Interaction volume radius: 5 \u00c5
Interaction volume height: 15 \u00c5
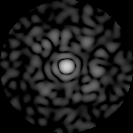
Disorder parameter: 0.8541